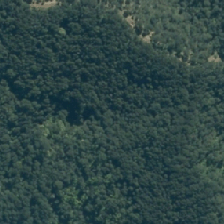
Land cover: manuka_kanuka